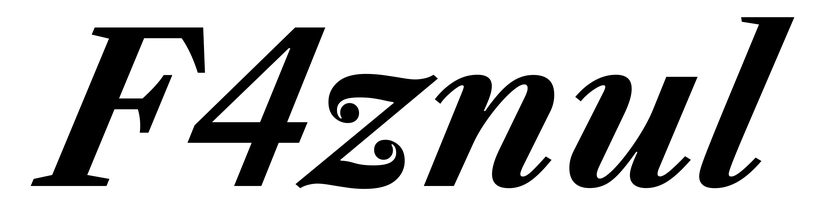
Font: LibreCaslonText-Italic_Bold_Italic